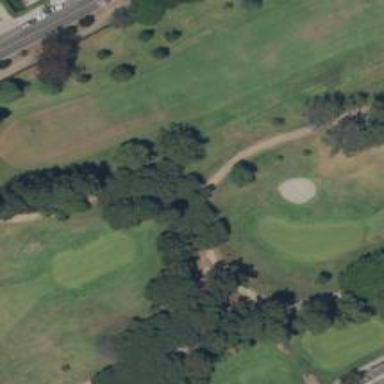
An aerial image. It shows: Pathway for golfing.